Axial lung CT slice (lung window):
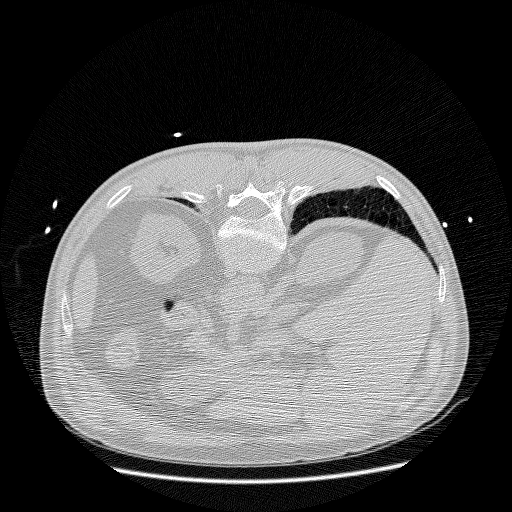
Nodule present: no